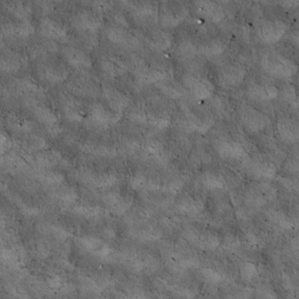
Label: non_frost